Question: I'm working on a multi-module project which contains a service and an integration-tests module.
In the service module there is a service for some reset password functionality, based on <URL> which is using a template file which is expected to be loaded on initialization. While trying to solve this issue I changed slightly the initialization of the class based on the loaded file and moved it to xml configuration:
'''
<bean id="resetPasswordMailMessageConverter" class="com.myapp.service.reset.ResetPasswordMailMessageConverter">
<constructor-arg name="resource">
<value>classpath*:**/spring/reset-password.st</value>
</constructor-arg>
</bean>
'''
The service works fine once deployed and used in tomcat but there are issues when integration tests are executed : 'Unable to read template resource class path resource [classpath*:**/spring/reset-password.st]'
I placed that file in both places 'serviceModule/META-INF/spring/' and 'integrationTestsModule/META-INF/spring/' but still it can't be found.
I placed some code both in service and in integration tests where I export the result of 'ClassLoader.getSystemResources("META-INF")' and noticed that in both cases the 'integrationModule/target/test-classes/META-INF' and the '.m2/repository/../serviceModule.jar!META-INF' are included in the exported path and the file is contained inside both 'META-INF/spring/' but not found.
I tried also keeping the file in the same package with the converter and initializing converter's resource as 'new ClassPathResource("reset-password.st", getClass().getClassLoader())' or 'new ClassPathResource("reset-password.st")' but didn't work.
The structure of the project is 'mainModule'->['mainSubmoduleA'->['serviceModule', 'integrationTestsModule', etc], 'mainSubmoduleB'[other modules]]
Any idea?
There's a basic layout of the project structure

Parts of the pom files:
main:
'''
...........
<groupId>com.myapp</groupId>
<artifactId>mainModule</artifactId>
<version>0.0.1-SNAPSHOT</version>
<packaging>pom</packaging>
.............
<modules>
<module>mainSubmoduleA</module>
<module>mainSubmoduleB</module>
</modules>
'''
mainSubmoduleA:
'''
..............
<parent>
<groupId>com.myapp</groupId>
<artifactId>mainModule</artifactId>
<version>0.0.1-SNAPSHOT</version>
</parent>
.........
<modelVersion>4.0.0</modelVersion>
<groupId>com.myapp.mainsuba</groupId>
<artifactId>mainSubmoduleA</artifactId>
<packaging>pom</packaging>
<name>mainSubmoduleA</name>
..........
<modules>
<module>subModuleAA</module>
</modules>
...............
'''
subModuleAA:
'''
<parent>
<groupId>com.myapp.mainsuba</groupId>
<artifactId>mainSubmoduleA</artifactId>
<version>0.0.1-SNAPSHOT</version>
</parent>
<modelVersion>4.0.0</modelVersion>
<groupId>com.myapp.mainsuba.subaa</groupId>
<artifactId>subModuleAA</artifactId>
<packaging>pom</packaging>
<name>subModuleAA</name>
..........
<modules>
<module>service</module>
<module>web</module>
<module>integration</module>
</modules>
'''
service:
'''
<parent>
<groupId>com.myapp.mainsuba.subaa</groupId>
<artifactId>subModuleAA</artifactId>
<version>0.0.1-SNAPSHOT</version>
</parent>
<modelVersion>4.0.0</modelVersion>
<groupId>com.myapp.mainsuba.service</groupId>
<artifactId>service</artifactId>
<packaging>jar</packaging>
<name>service</name>
'''
web:
'''
<parent>
<groupId>com.myapp.mainsuba.subaa</groupId>
<artifactId>subModuleAA</artifactId>
<version>0.0.1-SNAPSHOT</version>
</parent>
<modelVersion>4.0.0</modelVersion>
<groupId>com.myapp.mainsuba.web</groupId>
<artifactId>web</artifactId>
<packaging>war</packaging>
<name>web</name>
'''
integration:
'''
<parent>
<groupId>com.myapp.mainsuba.subaa</groupId>
<artifactId>subModuleAA</artifactId>
<version>0.0.1-SNAPSHOT</version>
</parent>
<modelVersion>4.0.0</modelVersion>
<artifactId>integration</artifactId>
<packaging>jar</packaging>
<name>integration</name>
<description>Integration Tests</description>
'''
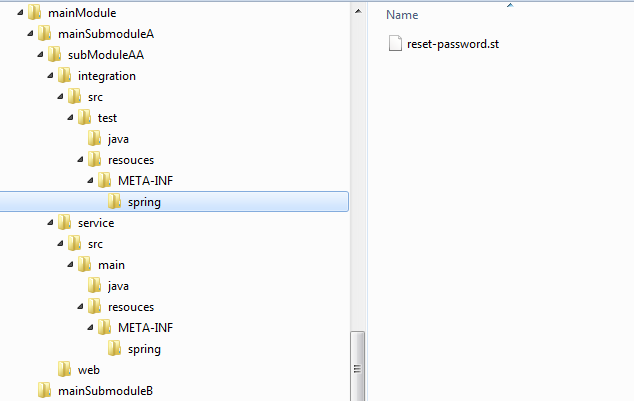
Answer: Chris,
try setting the resource value without any ant-style wildcard matchers. I.e.:
'''
<value>META-INF/spring/reset-password.st</value>
'''
More info on wildcard restrictions can be found here: <URL>